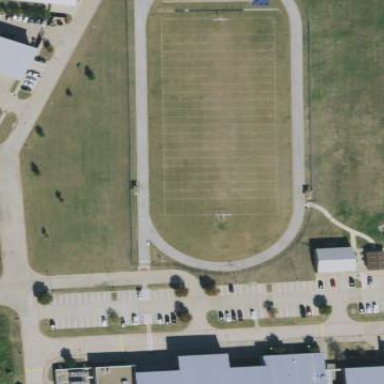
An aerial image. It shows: Athletics track located on leisure land.